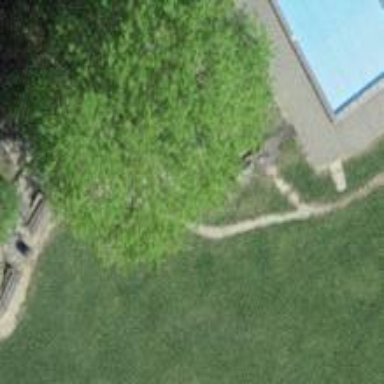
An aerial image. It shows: Playground featuring basket swing.